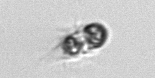
Label: Mesodinium